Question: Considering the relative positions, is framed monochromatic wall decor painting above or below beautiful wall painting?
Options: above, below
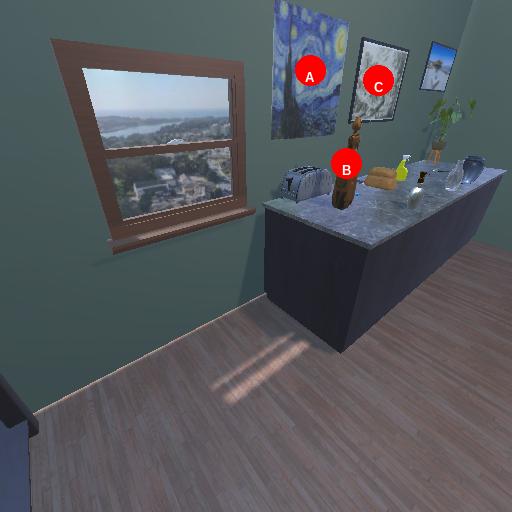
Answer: above